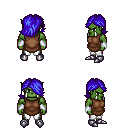
a pixel art fantasy rpg character, male body template, orc, green skin, brown tunic, white pants, blue swoop hairstyle, white cloth bracers, metal boots, four views (front, back, left, right), 2x2 character sprite sheet, small pixel art, hard edges, no anti-aliasing